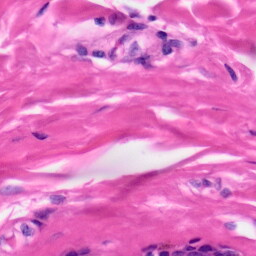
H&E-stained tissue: Skin